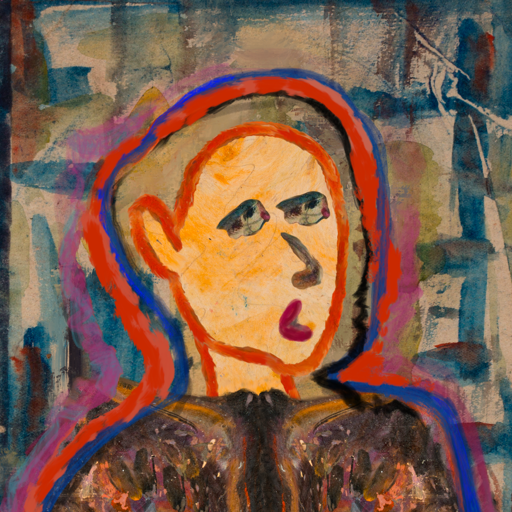
Background: Orphan, Head And Neck Side: Experience, Face Side: Pipe, Bust: Gypsy_Queen, Hair Side: Experience, Head Accessory: Blank, Second Necklace: Blank, Necklace: Blank, Baby: Blank